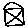
Label: house